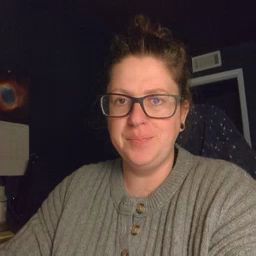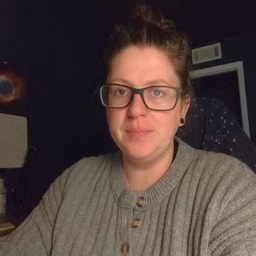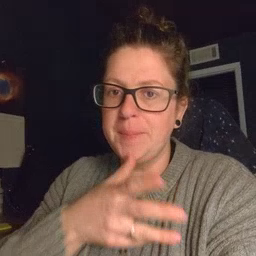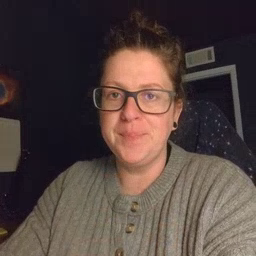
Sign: mom